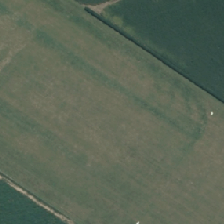
Land cover: urban_parkland